Измерение электрической проводимости важно в различных отраслях, таких как металлургия и полупроводниковая промышленность. Обычно измерения проводимости $\sigma$ (1/удельное сопротивление) производятся прямым измерением сопротивления, подключая провода к образцу. Иногда на образец может быть защищен изоляцией (непроводящим слоем). Таким образом, необходим бесконтактный способ измерения проводимости. Он может быть основан на эффекте магнитного торможения, который проявляется при взаимодействии движущегося магнита и проводящей поверхности. Если магнит движется со скоростью $v$ параллельно плоской немагнитной поверхности (проводимостью $\sigma$ и толщиной $t$), то из-за возникающих токов Фуко и их взаимодействия с магнитом, на магнит будет действовать тормозящая сила $F_{MB}$:  Тормозящая сила, действующая на магнит, (в приближении магнитного диполя и небольшой толщины проводника) может быть выражена следующим образом: $$F_{MB}=-\alpha\sigma t\cfrac{v}{d^m},$$ где $\alpha$ — коэффициент торможения, который зависит от магнитного момента магнита и магнитной проницаемости образца (в этой работе считайте, что магнитная проницаемость образца равна магнитной проницаемости вакуума), $\sigma$ и $t$ — проводимость и толщина образца, $v$ — скорость магнита, $d$ — расстояние между центром магнита и металлом, $m$ — неизвестный показатель степени (его нужно будет определить экспериментально). Знак минус в выражении выше обозначает, что сила направлена против скорости движения. В этой работе на вращающемся диске закреплены два цилиндрических магнита. Если под вращающийся диск положить проводящую пластину, частота вращения диска уменьшится из-за магнитного торможения. Этот эффект можно использовать для определения проводимости (или толщины) проводящей пластины.
Часть А. Датчик частоты и механизм работы В этой части вы познакомитесь с экспериментальной установкой, датчиком частоты. Нужно исследовать зависимость напряжения на датчике в от положения вращающегося диска.
Переключите мультиметр №3 в режим измерения постоянного напряжения. Поверните вращающийся диск (который закреплен на оси двигателя) так, чтобы черный отрезок прошел мимо датчика. Схематически нарисуйте график зависимости напряжения на датчике от угла поворота диска для двух полных оборотов. Укажите на графике период.
Переключите мультиметр №3 в режим измерения частоты, чтобы измерять частоту $f_H$. Не располагайте металлическую пластину под диском. Подайте напряжение на двигатель и постепенно его увеличивайте. Регулируйте напряжение на двигателе и зафиксируйте для себя характерные напряжения и чувствительность частоты вращения (это не нужно приводить в листе ответов). Не раскручивайте двигатель выше $150~Гц$. Как зависит угловая скорость вращения диска $\omega$ (рад/с) от частоты $f_H$, измеряемой датчиком?
У двигателя есть внутреннее сопротивление $R_M$, которым нельзя пренебречь в этой работе. $R_M$ в основном связано с сопротивлением обмотки ротора двигателя. Таким образом, не вся мощность, получаемая от источника, идет на кинетическую энергию вращения. Часть энергии превращается в тепло и, можно считать, выделяется на $R_M$. Поэтому двигатель в данной работе рассматривается как комбинация «идеального» двигателя и последовательно соединенного сопротивления $R_M$ (см. рисунок ниже).
Вставьте медную пластину под вращающийся диск. Обратите внимание, что вращение замедляется из-за магнитного торможения. Объясните, как работает магнитное торможение. Для этого нарисуйте все необходимые поля и силы на диаграмме в листе ответов.
Определите внутреннее сопротивление двигателя $R_M$ в омах. Укажите его с точностью до двух знаков после десятичной запятой. Прямое измерение сопротивления мультиметром не даст нужной точности. Предложите другой способ, который не требует изменения конструкции установки. Укажите в листе ответов сопротивление резистора $R_S$ (сопротивление для измерения тока $I_M$, текущего через двигатель). Рассмотрим, как ведет себя установка при различных частотах вращения двигателя . Это важно, чтобы выбрать подходящий диапазон частот для проведения дальнейших экспериментов. В обычном режиме двигатель вращается спокойно, однако при некоторых частотах система сильно вибрирует, а этого нужно избегать.
Постепенно увеличивайте напряжение на двигателе, чтобы частота $f_H$, регистрируемая датчиком, росла от 0 до примерно $200~Гц$. Запишите величины, регистрируемые всеми мультиметрами, в таблицу в листе ответов. Рассчитайте $\mathcal E_{инд}$, возбуждаемую в двигателе, и постройте график ее зависимости от частоты $f_H$.
Часть C. Исследование магнитного торможения В этой части задачи исследуется магнитное торможение с использованием медной пластины. По данным предыдущих частей задачи проводите измерения в «спокойном» режиме (по частотам), а не в том, где наблюдается сильная вибрация.
Обнаруживается ли на графике из пункта B2 какая-то аномалия в каком-то диапазоне частот? Если да, то чем это может быть вызвано? Чем объясняется сильная вибрация в некотором диапазоне частот?
Выразите мощность потерь при магнитном торможении $P_{MB}$ для данной установки, состоящей из двух магнитов и медной пластины. Можно использовать формулу для силы магнитного торможения из введения и свой ответ из пункта A2. Выразите $P_{MB}$ через $f_H$.
Проведите измерения и проверьте графически справедливость полученной вами в предыдущем пункте функциональной зависимости $P_{MB}$ от $f_H$.
Часть D. Измерение проводимости неизвестного металла X Чтобы определить проводимость образца (считая известной его толщину), расстояние $d$ между магнитами и металлической пластиной нужно измерять довольно точно, т.к. показатель степени $m$ довольно большой. В реальных промышленных задачах сложно или даже невозможно точно измерить расстояние $d$, не прикасаясь к образцу (это же бесконтактный метод). Однако, все-таки можно измерить проводимость материала, даже не зная точного расстояния $d$ между магнитом металлической пластиной. Эта часть задачи имитирует именно этот случай. Рассмотрим пластину металла X в черном ящике, схематично изображенную на рисунке ниже.  Толщина пластины $t_X$ известна и задана в разделе «Параметры установки». Однако неизвестно положение $\Delta d_0$ пластины относительно больших граней черного ящика. На самом деле, вам и не потребуется это значение, чтобы определить проводимость $\sigma$. Считайте, что коэффициент торможения $\alpha$ такой же как и в пункте C3.
Проведите измерения и определите коэффициент торможения $\alpha$ (помните, что $\alpha$ в формуле во введении соответствует одному магниту) и показатель степени $m$.
Проведите измерения и определите проводимость $\sigma_X$ металла X.
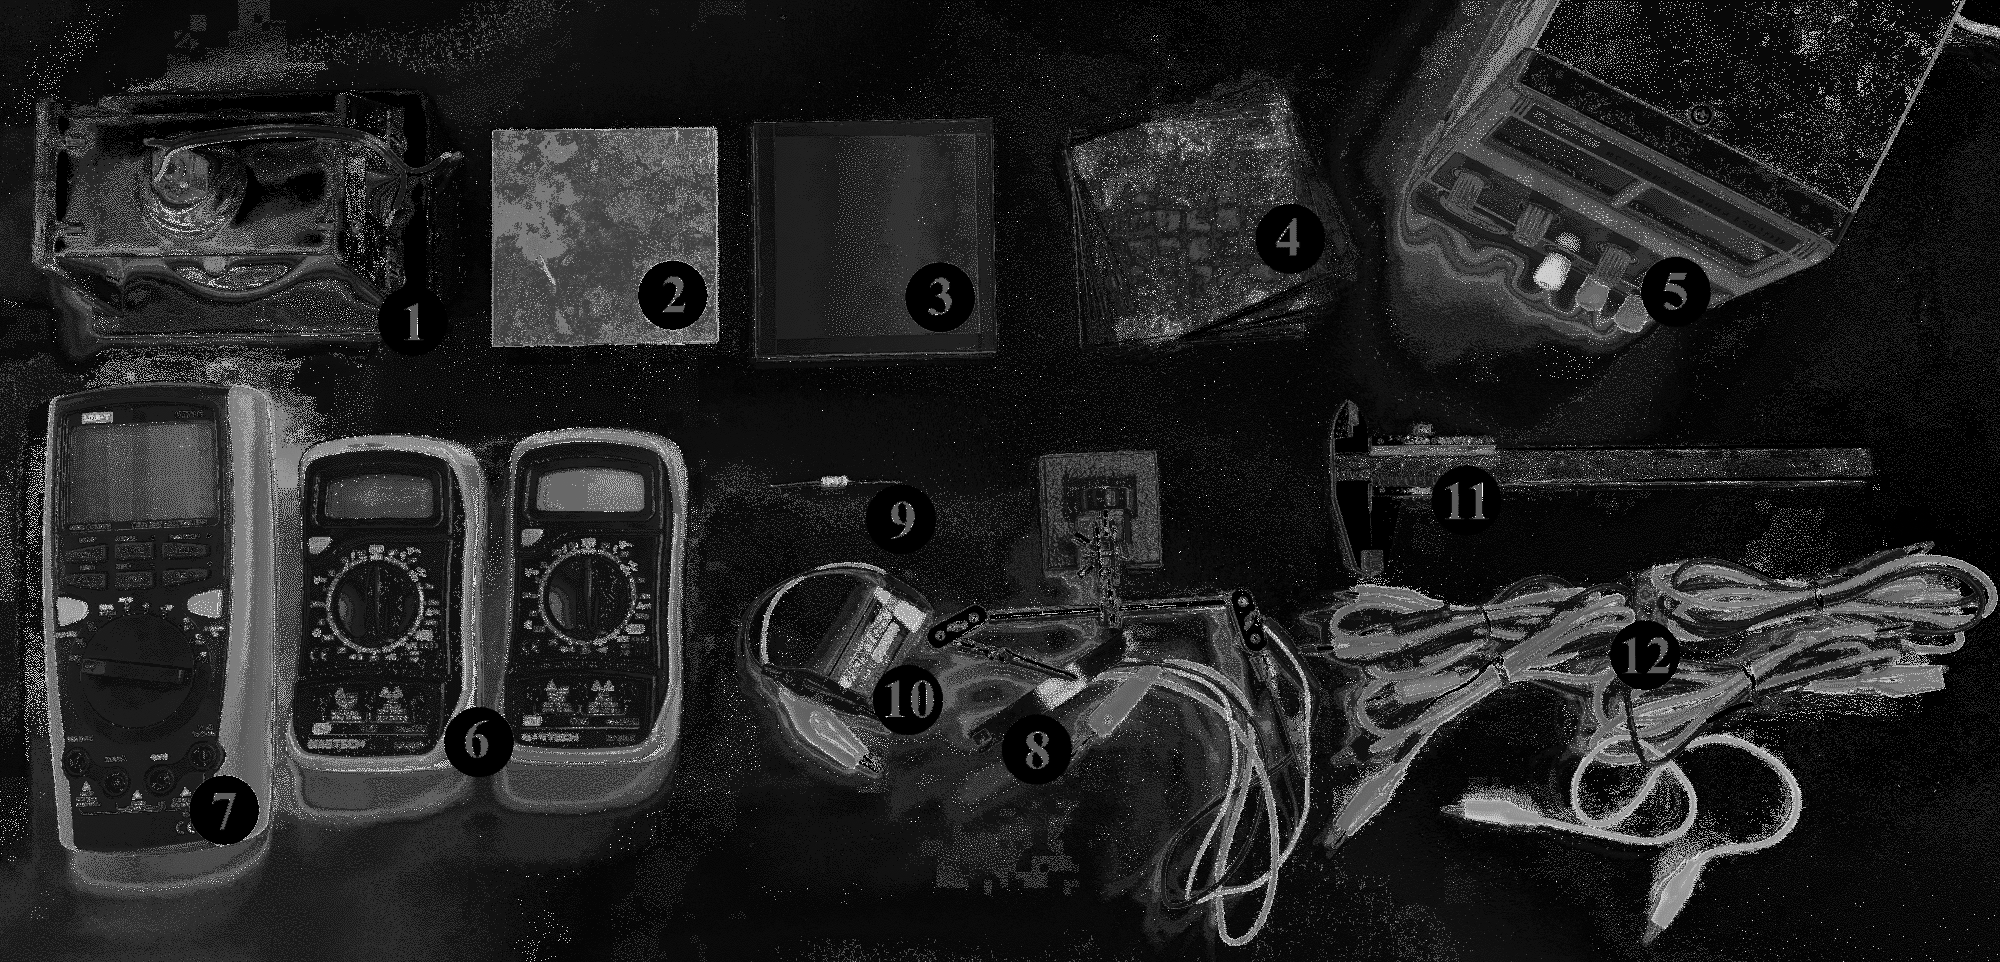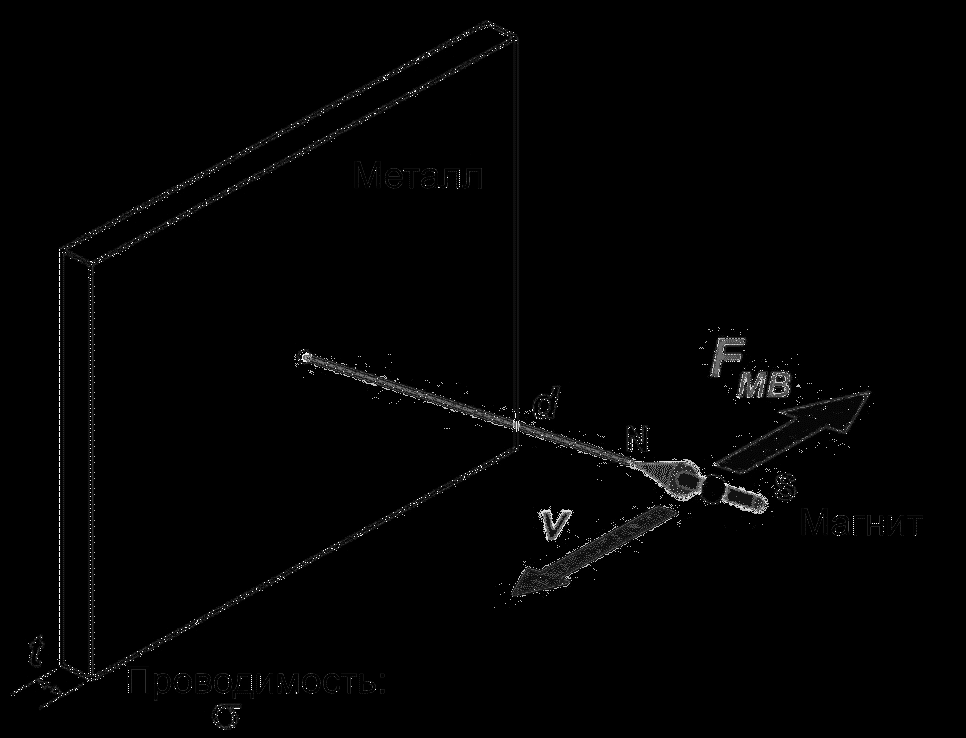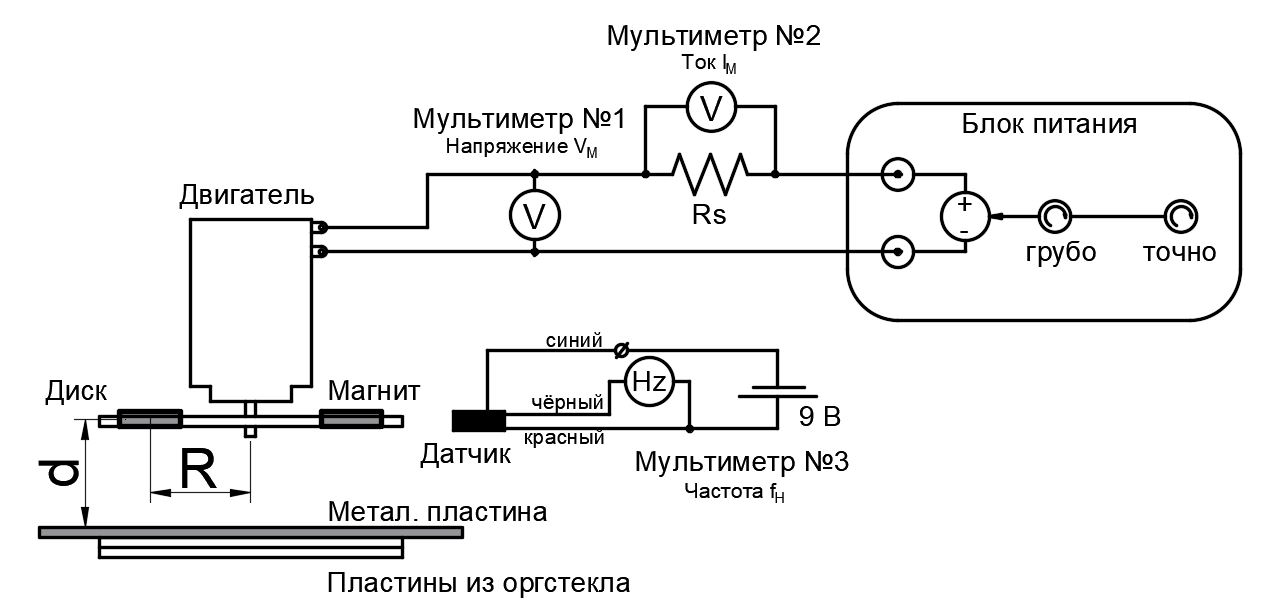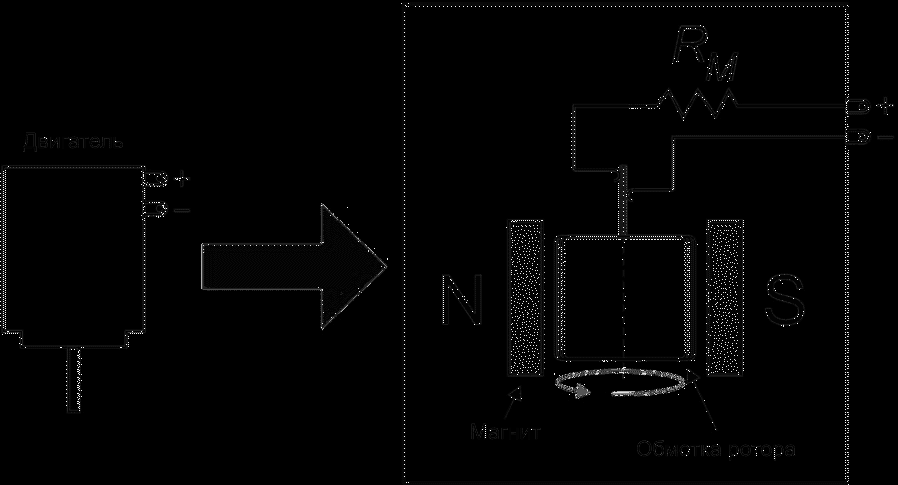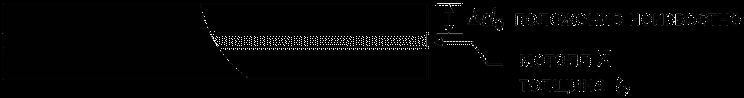
Переключите мультиметр №3 в режим измерения постоянного напряжения. Поверните вращающийся диск (который закреплен на оси двигателя) так, чтобы черный отрезок прошел мимо датчика. Схематически нарисуйте график зависимости напряжения на датчике от угла поворота диска для двух полных оборотов. Укажите на графике период.

Переключите мультиметр №3 в режим измерения частоты, чтобы измерять частоту $f_H$. Не располагайте металлическую пластину под диском. Подайте напряжение на двигатель и постепенно его увеличивайте. Регулируйте напряжение на двигателе и зафиксируйте для себя характерные напряжения и чувствительность частоты вращения (это не нужно приводить в листе ответов). Не раскручивайте двигатель выше $150~Гц$.   Как зависит угловая скорость вращения диска $\omega$ (рад/с) от частоты $f_H$, измеряемой датчиком?

Вставьте медную пластину под вращающийся диск. Обратите внимание, что вращение замедляется из-за магнитного торможения.  Объясните, как работает магнитное торможение. Для этого нарисуйте все необходимые поля и силы на диаграмме в листе ответов.

Определите внутреннее сопротивление двигателя $R_M$ в омах. Укажите его с точностью до двух знаков после десятичной запятой. Прямое измерение сопротивления мультиметром не даст нужной точности. Предложите другой способ, который не требует изменения конструкции установки. Укажите в листе ответов сопротивление резистора $R_S$ (сопротивление для измерения тока $I_M$, текущего через двигатель).

Постепенно увеличивайте напряжение на двигателе, чтобы частота $f_H$, регистрируемая датчиком, росла от 0 до примерно $200~Гц$. Запишите величины, регистрируемые всеми мультиметрами, в таблицу в листе ответов. Рассчитайте $\mathcal E_{инд}$, возбуждаемую в двигателе, и постройте график ее зависимости от частоты $f_H$.

Обнаруживается ли на графике из пункта B2 какая-то аномалия в каком-то диапазоне частот? Если да, то чем это может быть вызвано? Чем объясняется сильная вибрация в некотором диапазоне частот?

Выразите мощность потерь при магнитном торможении $P_{MB}$ для данной установки, состоящей из двух магнитов и медной пластины. Можно использовать формулу для силы магнитного торможения из введения и свой ответ из пункта A2. Выразите $P_{MB}$ через $f_H$.

Проведите измерения и проверьте графически справедливость полученной вами в предыдущем пункте функциональной зависимости $P_{MB}$ от $f_H$.

Проведите измерения и определите коэффициент торможения $\alpha$ (помните, что $\alpha$ в формуле во введении соответствует одному магниту) и показатель степени $m$. Примечание: формула для силы торможения, приведенная во введении, справедлива в дипольном приближении, поэтому не располагайте медную пластину к магнитам ближе, чем на 8 мм, т.е. $d > 8~мм$.

Проведите измерения и определите проводимость $\sigma_X$ металла X.
Темы:
E